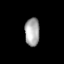
Tissue: lung
Cell type: Epithelial cells
Senescence score: 0.1691
Nuclear area (px): 407
Mean DAPI intensity: 167.548